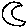
Label: moon